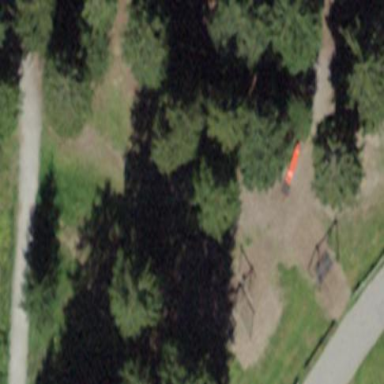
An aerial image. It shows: Playground area for leisure activities on the land.